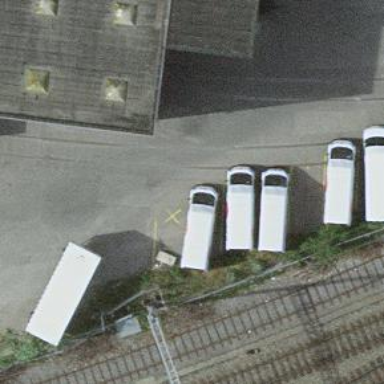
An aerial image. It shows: Unused railway yard.